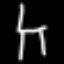
Label: chair